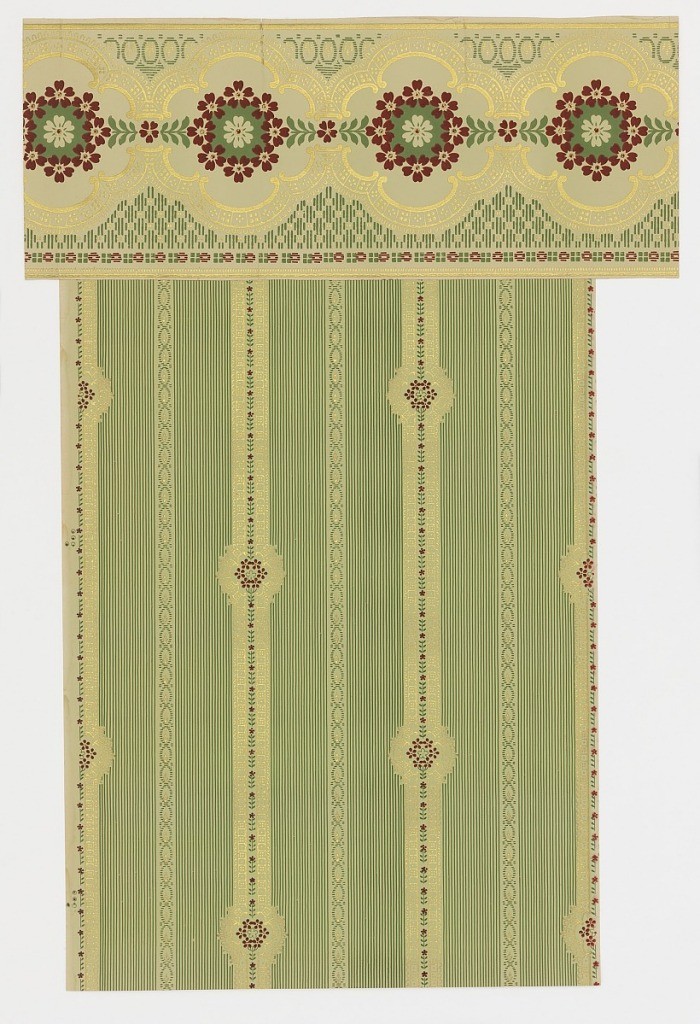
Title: Border
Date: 1900–1920
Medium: Machine-printed
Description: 1972-39-15-a/c: Center flower with surround of red flowers, with e...;     1972-39-1-a/c: Floral stripe design with small-scale red flowers ...